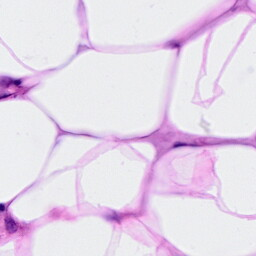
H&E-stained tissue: Breast